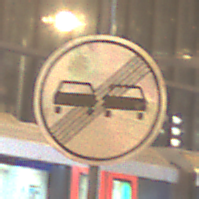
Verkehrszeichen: EndeUeberholverbot
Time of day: NotSpecified
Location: Indoor (Urban)
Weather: NotSpecified
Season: NotSpecified
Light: Artificial